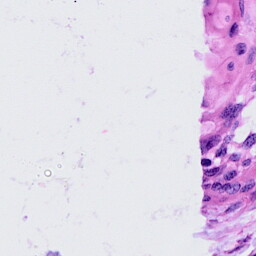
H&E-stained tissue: Cervix